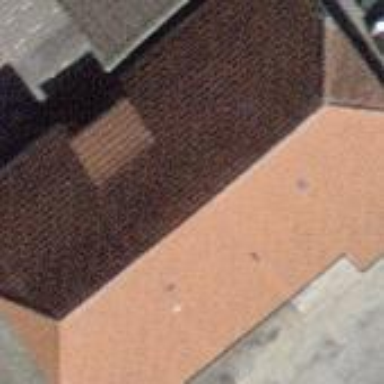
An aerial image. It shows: Farm building.